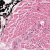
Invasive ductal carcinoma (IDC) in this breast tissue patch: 0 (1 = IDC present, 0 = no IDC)